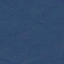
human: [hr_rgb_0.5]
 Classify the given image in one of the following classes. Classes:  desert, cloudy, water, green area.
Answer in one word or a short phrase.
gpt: green area